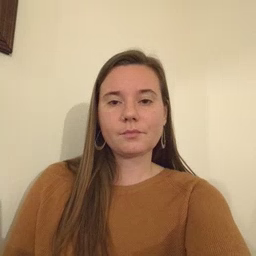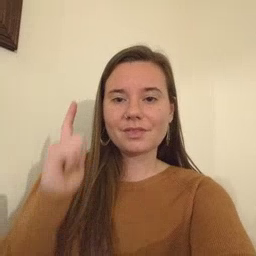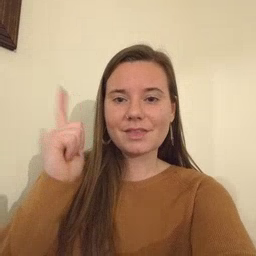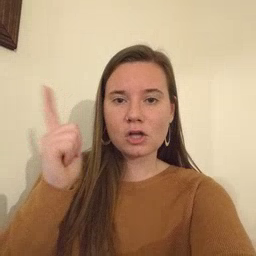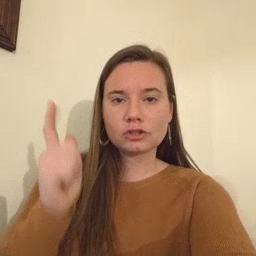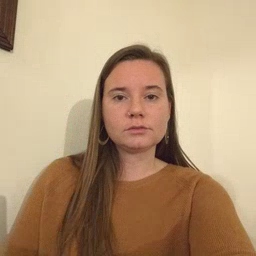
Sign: later